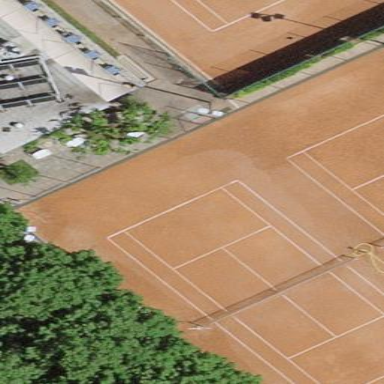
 located on pitch designated for leisure land."